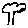
Label: tree